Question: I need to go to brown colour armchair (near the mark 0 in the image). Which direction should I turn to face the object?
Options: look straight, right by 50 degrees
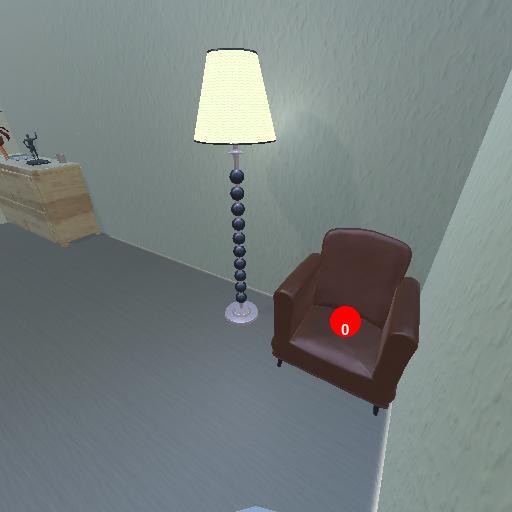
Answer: look straight